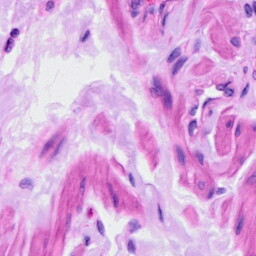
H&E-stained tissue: Ovarian